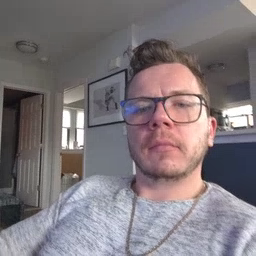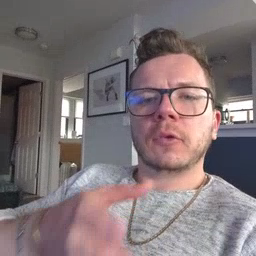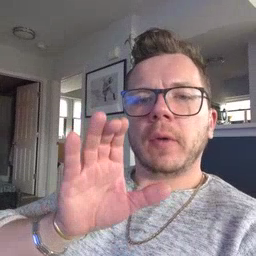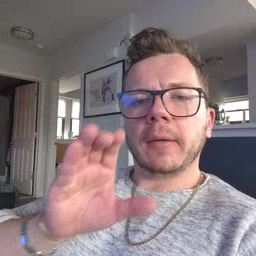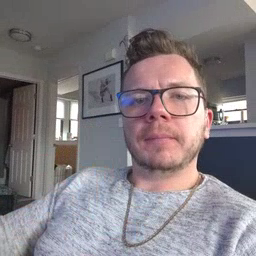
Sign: drink